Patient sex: F
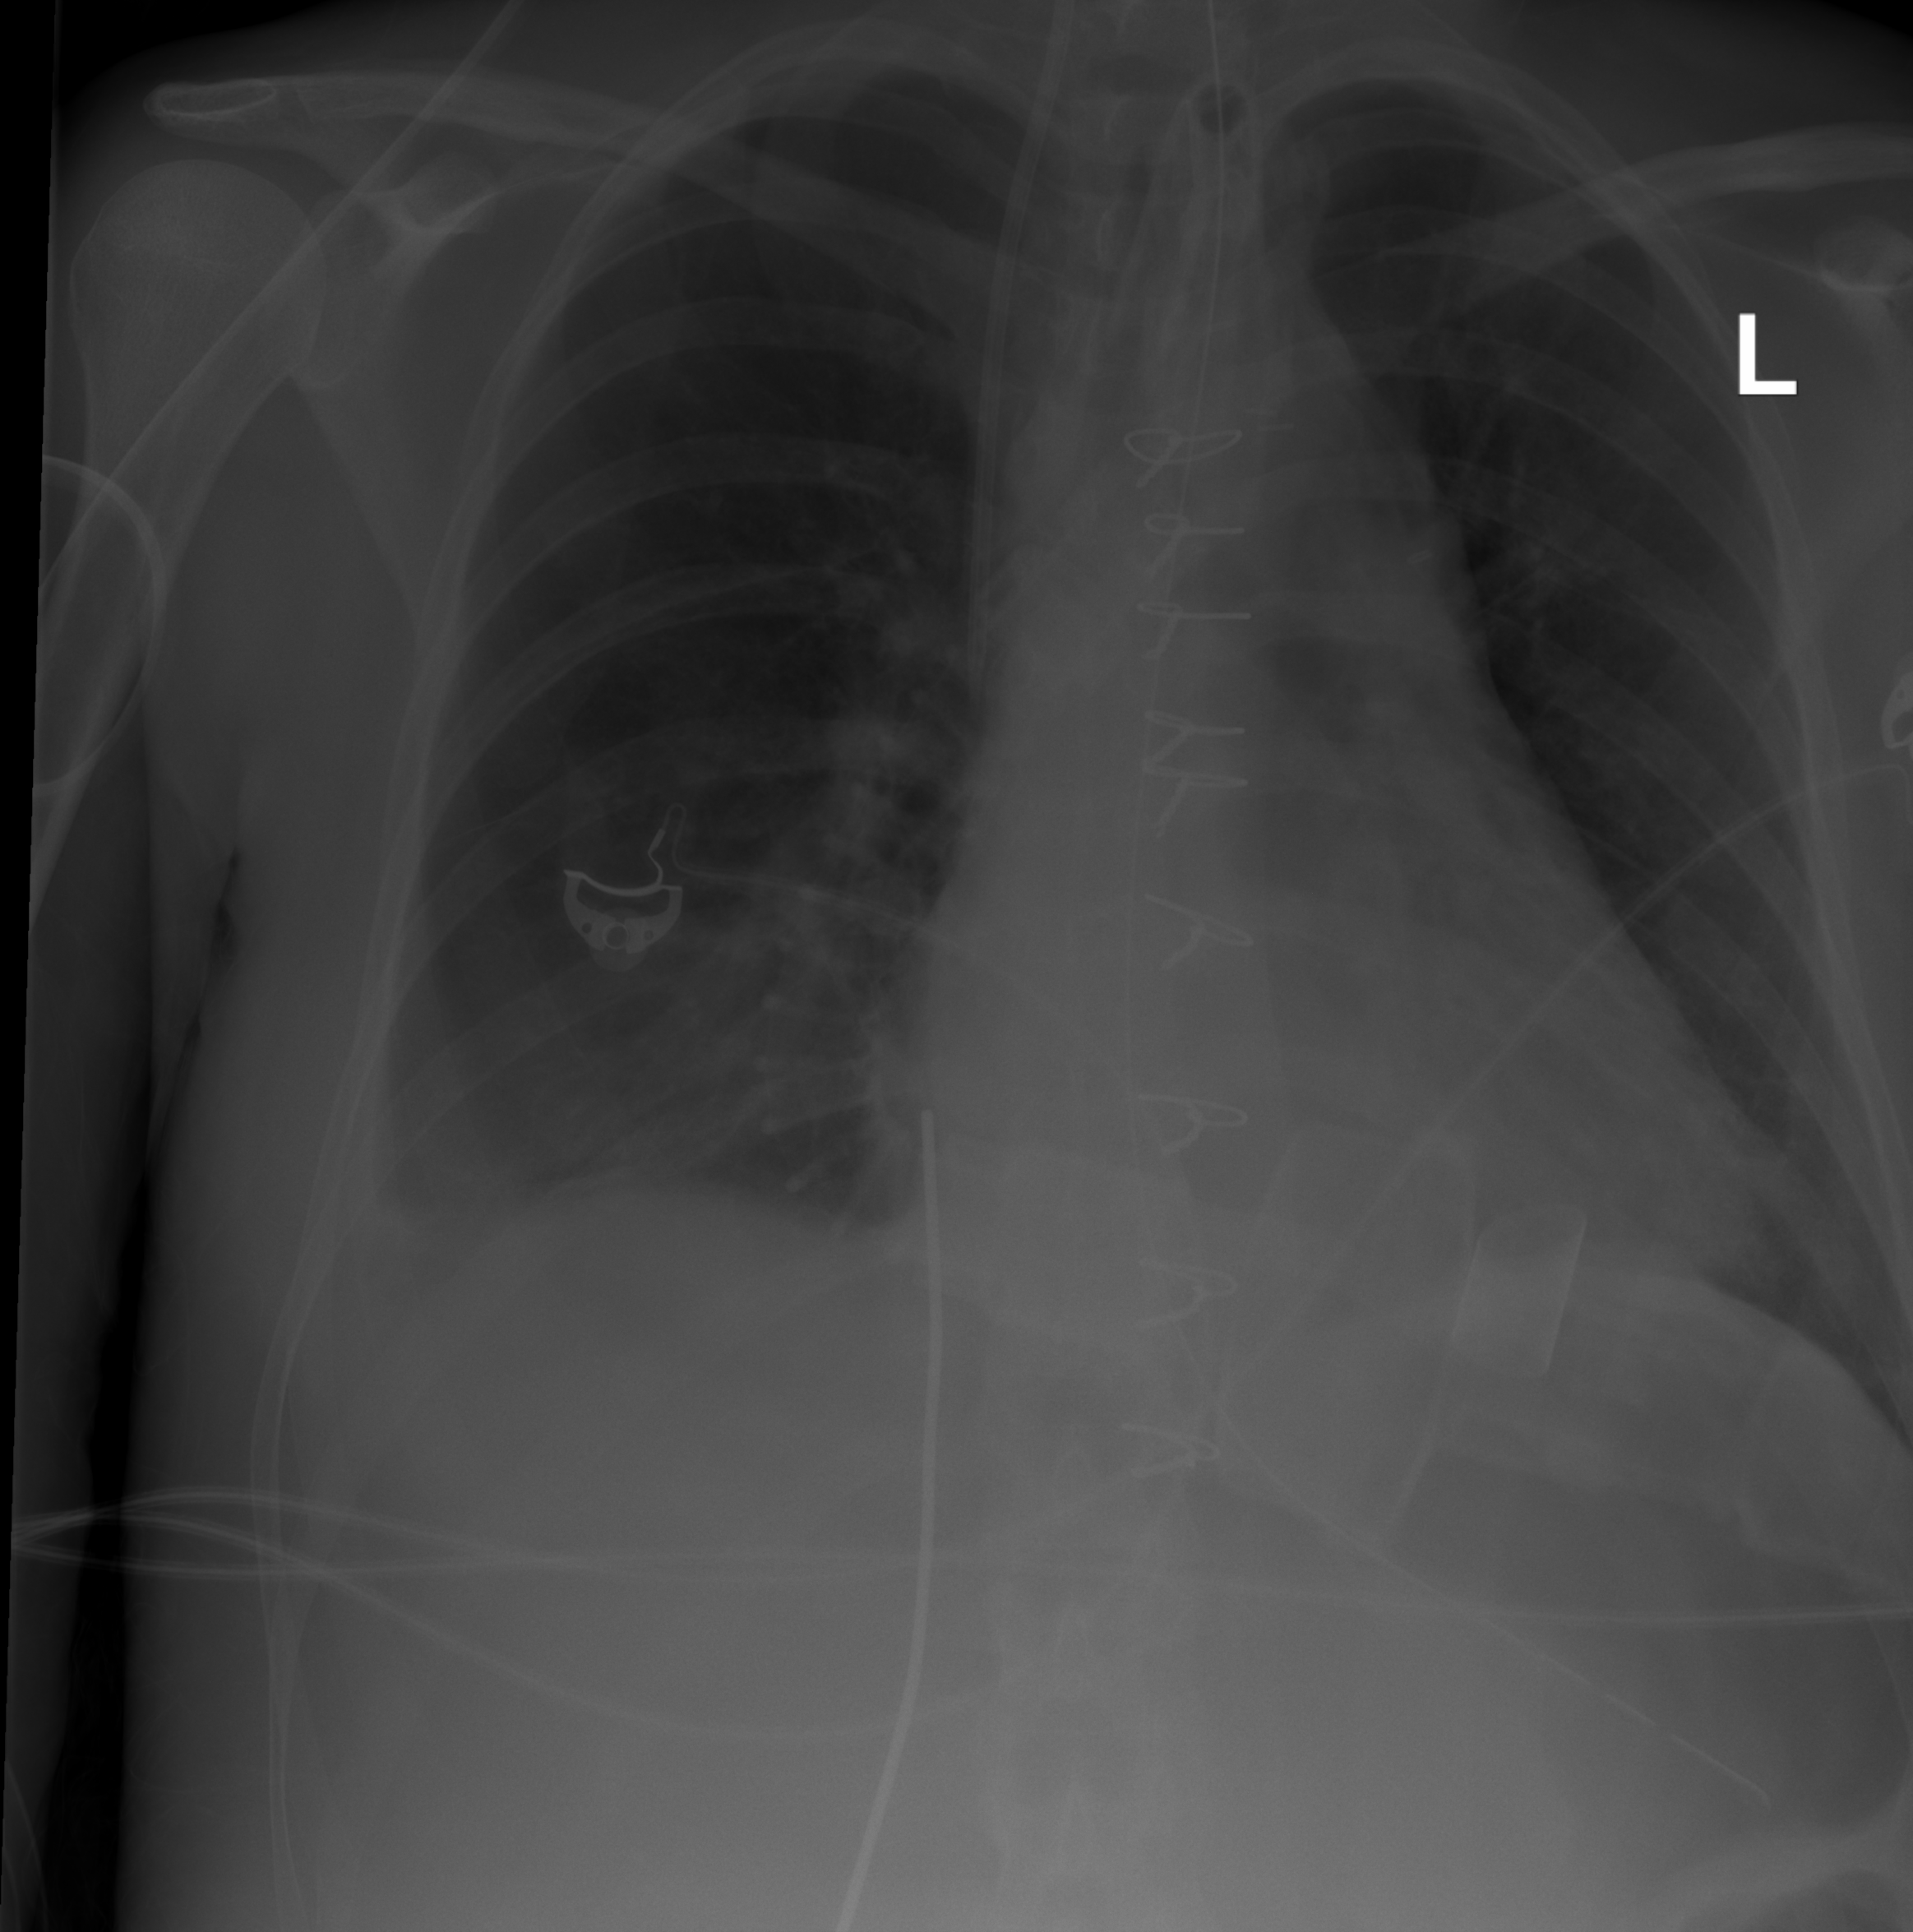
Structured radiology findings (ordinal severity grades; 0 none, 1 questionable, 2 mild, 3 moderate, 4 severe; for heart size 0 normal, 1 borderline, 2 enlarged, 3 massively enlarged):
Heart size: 1
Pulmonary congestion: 0
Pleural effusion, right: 2
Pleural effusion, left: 0
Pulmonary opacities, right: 0
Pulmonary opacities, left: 0
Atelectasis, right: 2
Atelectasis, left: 2